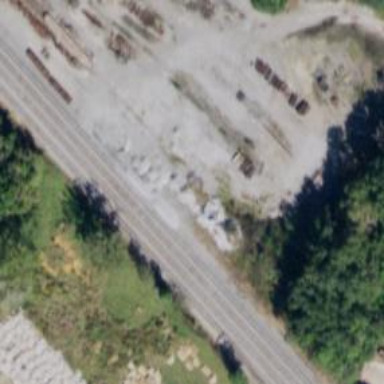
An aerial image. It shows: Abandoned railway yard.